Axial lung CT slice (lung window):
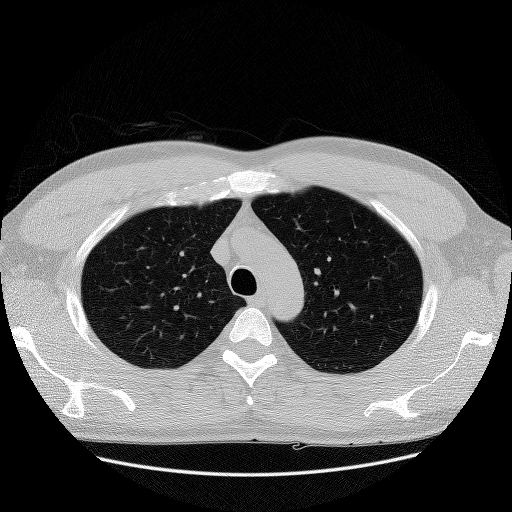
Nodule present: no